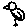
Label: bird